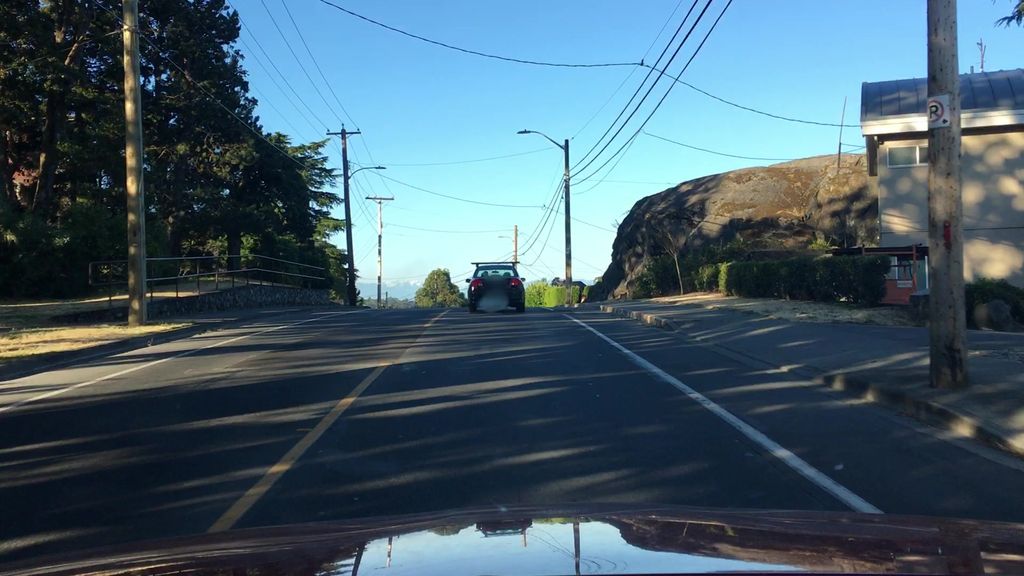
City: victoria